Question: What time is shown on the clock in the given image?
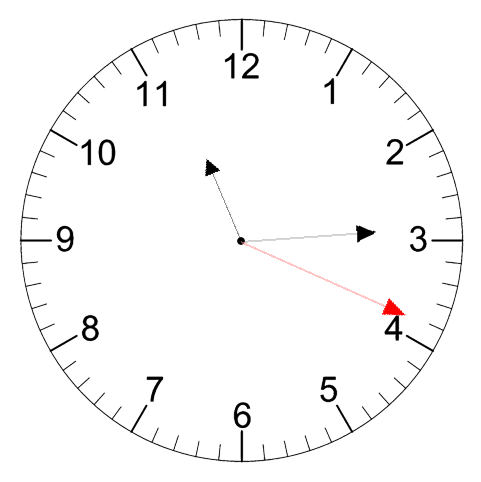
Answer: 11:14:19